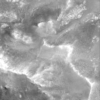
Label: not_dusty